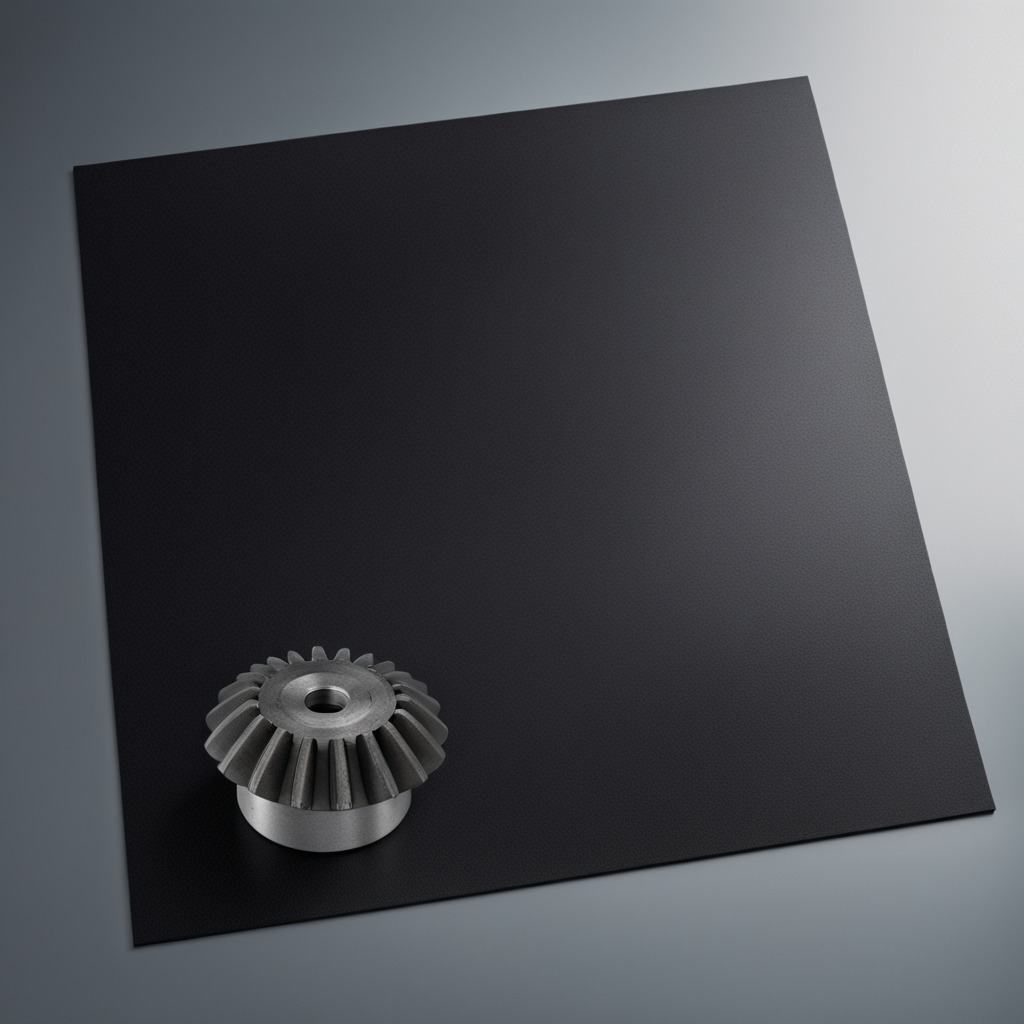
A steel gear with teeth lies on the granite tabletop.